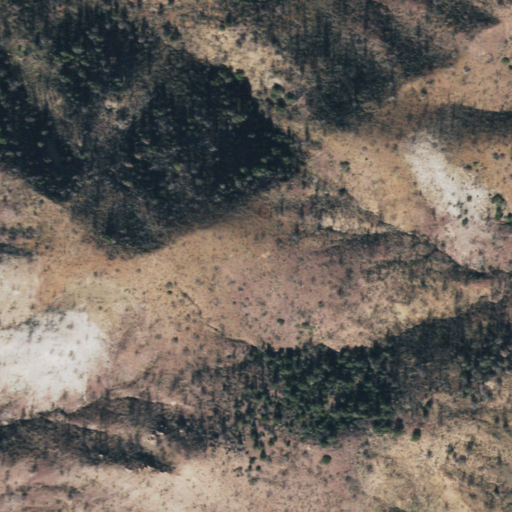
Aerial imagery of mountain in Arizona named Murphy Ranch Mountain containing grassland and shrub